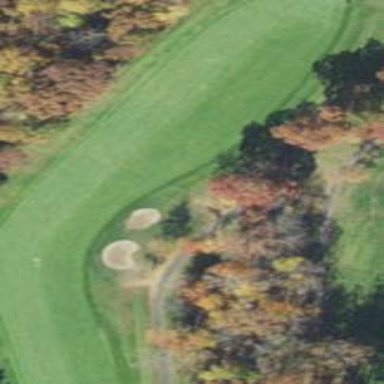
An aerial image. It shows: Grassy area designated as golf fairway.